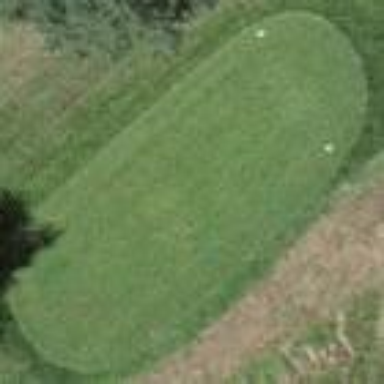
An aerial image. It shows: Grassy area designated as golf tee.